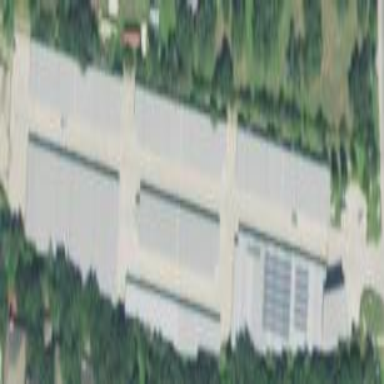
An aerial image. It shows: Storage rental shop located in building.